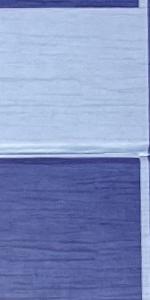
Label: Empty